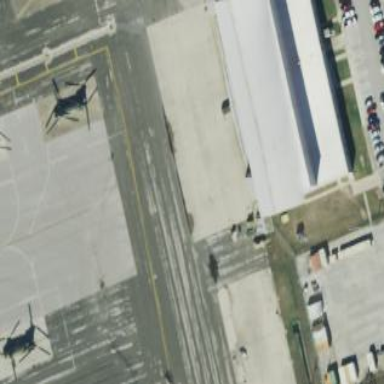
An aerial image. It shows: Building designed as airport hangar.